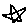
Label: star